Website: crate-barrel
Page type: address-validator
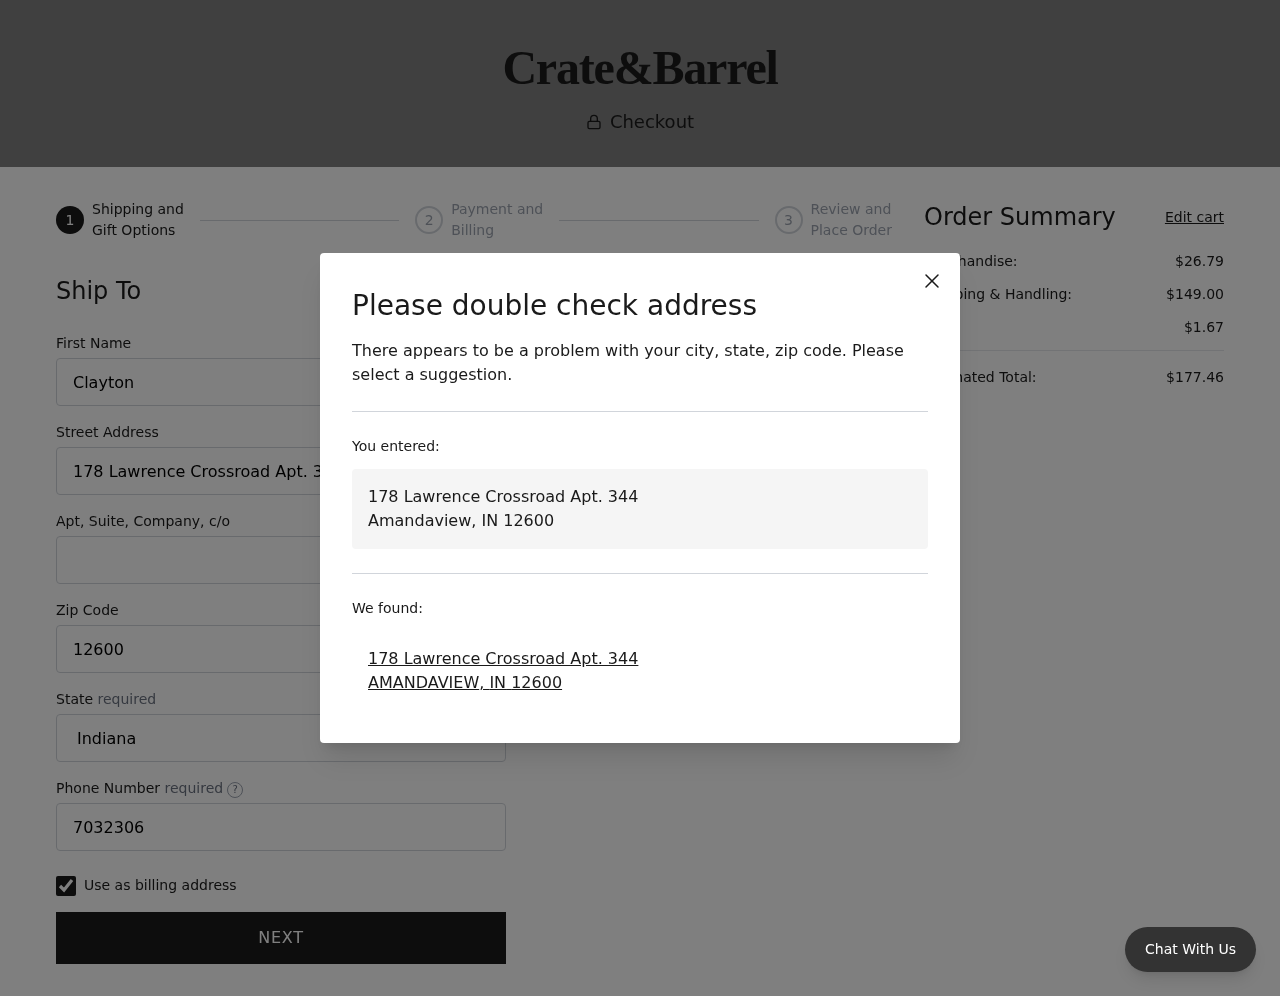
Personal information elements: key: PII_CITY
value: Amandaview
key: PII_CITY
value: AMANDAVIEW
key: PII_FIRSTNAME
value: Clayton
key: PII_PHONE
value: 7032306749
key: PII_POSTCODE
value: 12600
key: PII_STATE
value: Indiana
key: PII_STATE_ABBR
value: IN
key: PII_STREET
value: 178 Lawrence Crossroad Apt. 344
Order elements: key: ORDER_SUBTOTAL
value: $26.79
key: ORDER_SHIPPING_COST
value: $149.00
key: ORDER_TAX
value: $1.67
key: ORDER_TOTAL
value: $177.46